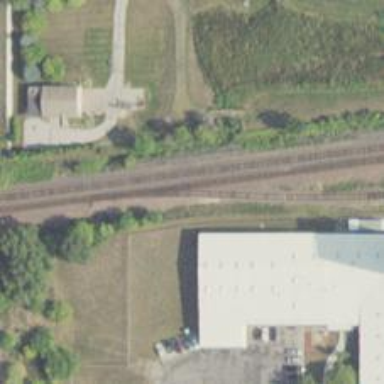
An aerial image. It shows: Rail spur service.